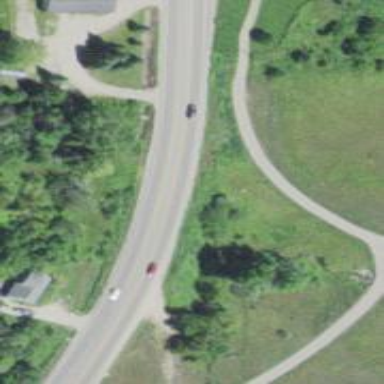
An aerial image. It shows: Secondary road.